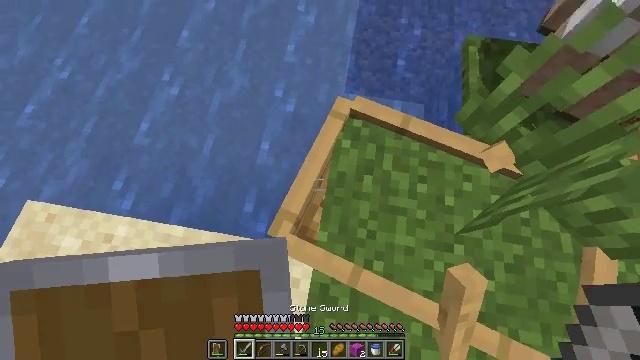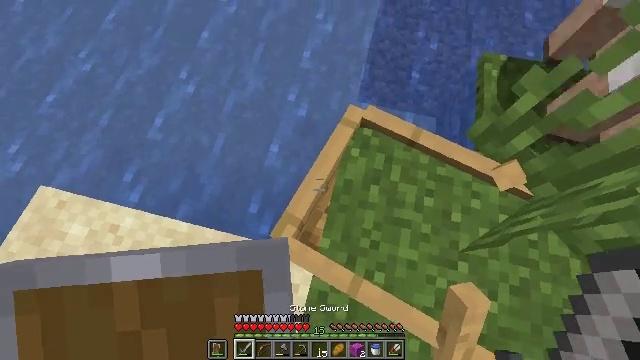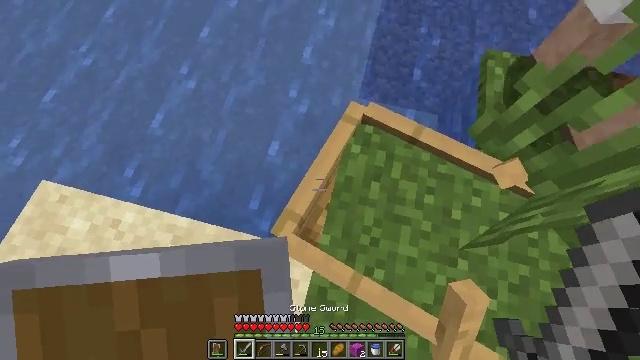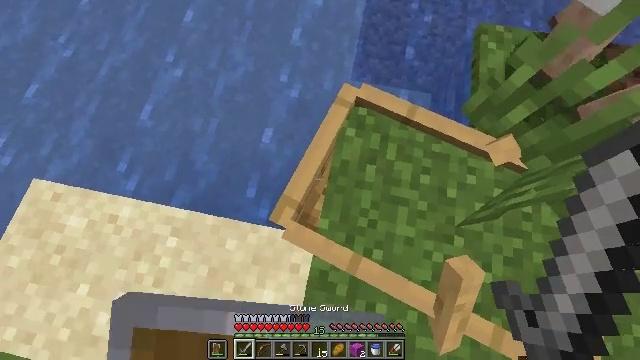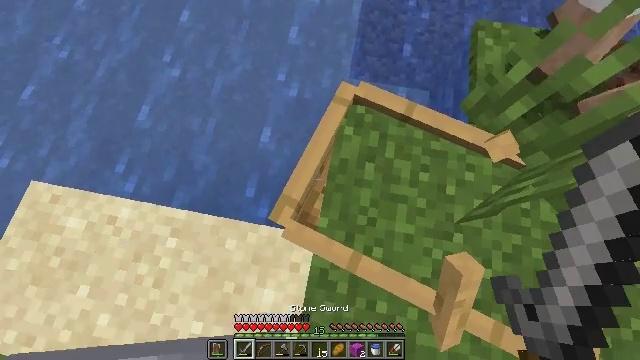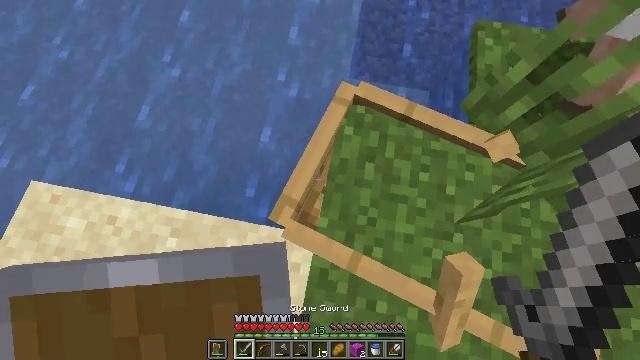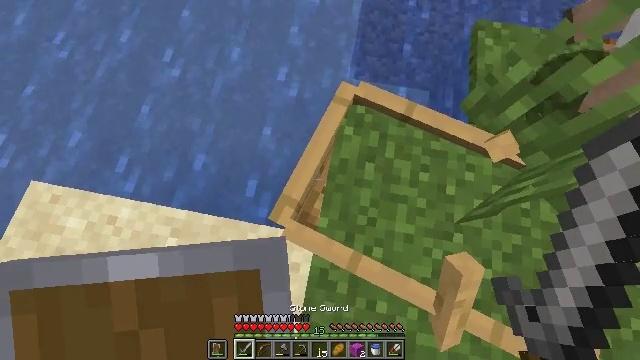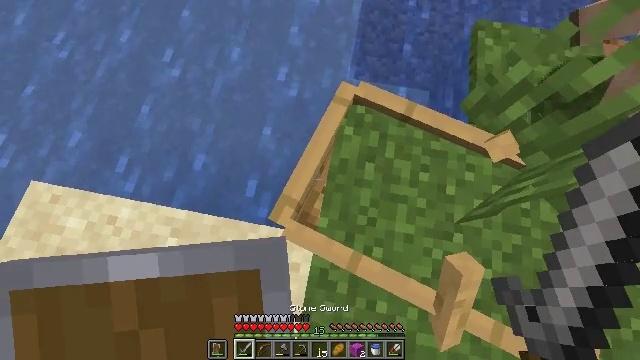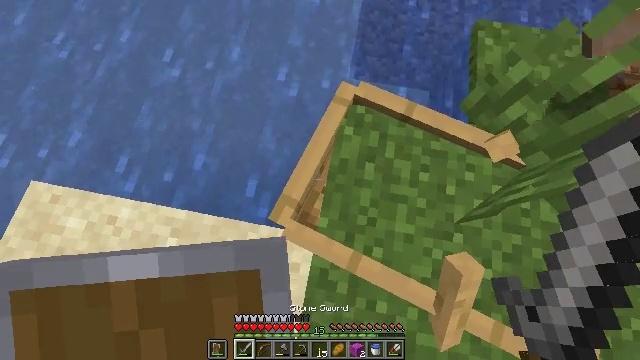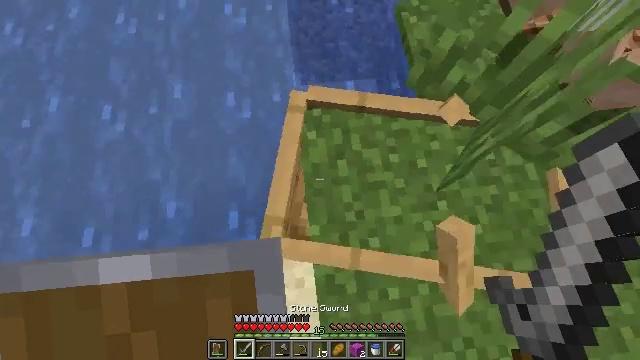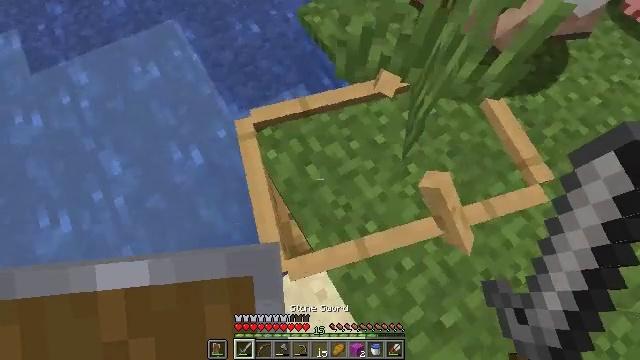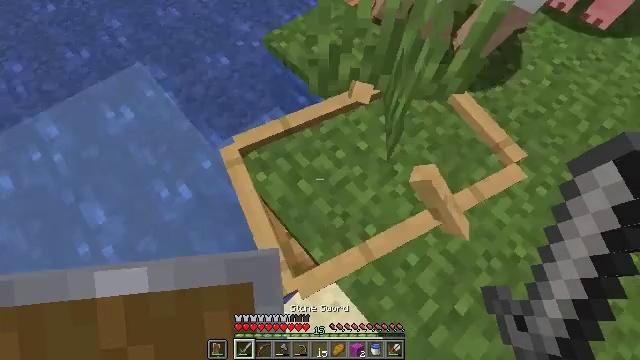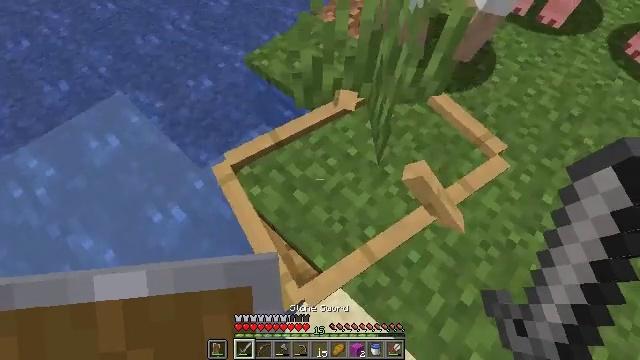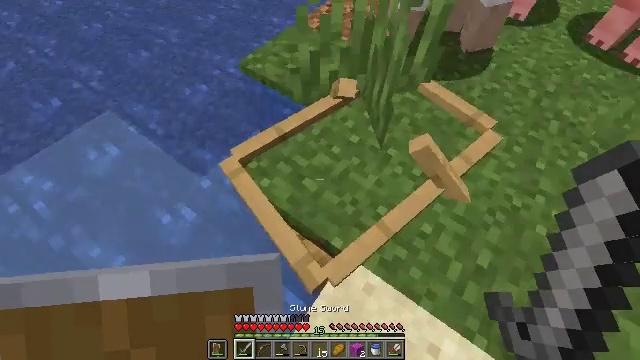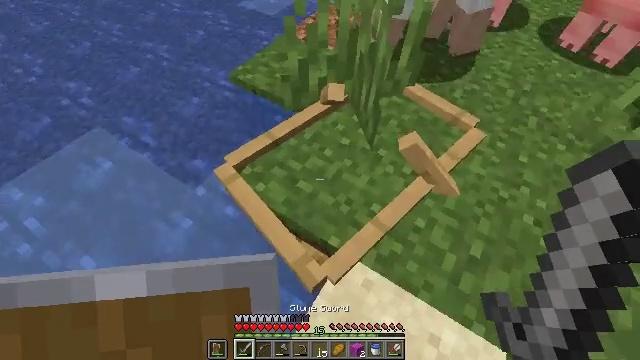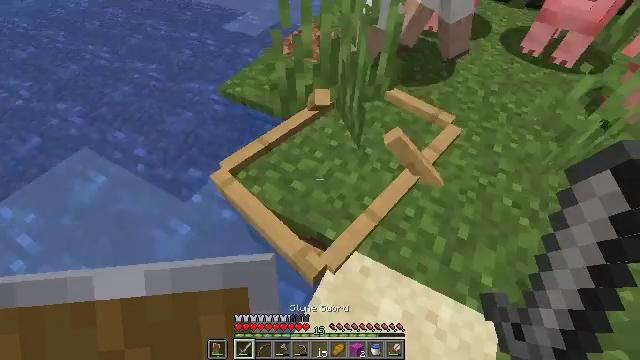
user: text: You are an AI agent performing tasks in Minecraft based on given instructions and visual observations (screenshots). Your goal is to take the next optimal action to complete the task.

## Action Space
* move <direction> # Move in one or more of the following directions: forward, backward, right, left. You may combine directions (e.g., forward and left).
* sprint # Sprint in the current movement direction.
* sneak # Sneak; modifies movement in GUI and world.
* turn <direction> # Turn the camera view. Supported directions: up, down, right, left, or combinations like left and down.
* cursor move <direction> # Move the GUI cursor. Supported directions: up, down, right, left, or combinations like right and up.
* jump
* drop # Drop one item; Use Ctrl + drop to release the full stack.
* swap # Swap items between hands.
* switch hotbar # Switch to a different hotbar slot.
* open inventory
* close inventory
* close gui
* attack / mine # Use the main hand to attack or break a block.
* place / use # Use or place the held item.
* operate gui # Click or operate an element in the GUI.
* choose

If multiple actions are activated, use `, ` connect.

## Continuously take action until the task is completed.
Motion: motion action
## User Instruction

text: Harvest grass block to clear the area.
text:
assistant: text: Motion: turn left and up
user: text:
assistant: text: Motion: no_op
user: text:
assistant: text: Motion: turn right and down, use / place
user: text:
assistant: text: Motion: no_op
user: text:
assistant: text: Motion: no_op
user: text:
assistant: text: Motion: no_op
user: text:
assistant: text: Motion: no_op
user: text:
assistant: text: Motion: no_op
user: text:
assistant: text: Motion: turn right and up
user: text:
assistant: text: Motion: move back and move left, turn right and up
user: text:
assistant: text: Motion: move back and move left, turn right and up
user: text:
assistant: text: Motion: move back and move left, turn right and up
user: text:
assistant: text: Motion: move back and move left, turn right and up
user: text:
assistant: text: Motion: move back, turn right and up
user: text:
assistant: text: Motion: turn right and up
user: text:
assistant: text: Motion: turn right
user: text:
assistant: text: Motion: no_op
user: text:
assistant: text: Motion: no_op
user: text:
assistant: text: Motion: attack / mine
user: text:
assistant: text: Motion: attack / mine
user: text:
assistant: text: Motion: attack / mine
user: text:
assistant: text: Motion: attack / mine
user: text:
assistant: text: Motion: attack / mine
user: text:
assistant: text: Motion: attack / mine
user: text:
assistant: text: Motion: attack / mine
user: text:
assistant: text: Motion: attack / mine
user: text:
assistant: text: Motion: attack / mine
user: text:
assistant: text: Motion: attack / mine
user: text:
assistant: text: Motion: attack / mine
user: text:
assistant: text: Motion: attack / mine